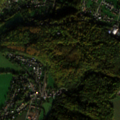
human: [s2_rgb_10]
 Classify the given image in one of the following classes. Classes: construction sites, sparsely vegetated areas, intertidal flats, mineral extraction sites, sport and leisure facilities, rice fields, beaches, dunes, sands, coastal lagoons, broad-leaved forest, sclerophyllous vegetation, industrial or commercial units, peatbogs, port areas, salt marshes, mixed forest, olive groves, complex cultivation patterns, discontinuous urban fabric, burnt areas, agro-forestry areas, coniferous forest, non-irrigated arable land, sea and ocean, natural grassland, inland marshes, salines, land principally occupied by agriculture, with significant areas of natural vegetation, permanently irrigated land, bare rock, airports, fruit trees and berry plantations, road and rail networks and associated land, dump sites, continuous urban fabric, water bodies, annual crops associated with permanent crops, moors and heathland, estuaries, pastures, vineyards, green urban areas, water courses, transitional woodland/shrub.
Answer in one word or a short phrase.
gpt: discontinuous urban fabric, non-irrigated arable land, complex cultivation patterns, broad-leaved forest